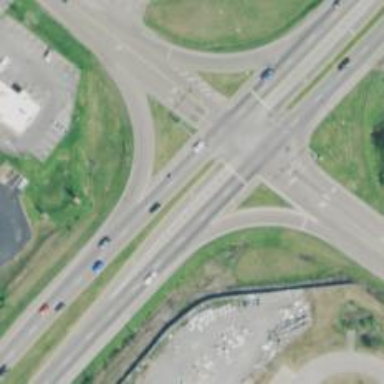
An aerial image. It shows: Trunk link highway.